Question: I write java code
'''
public void doGet(HttpServletRequest request, HttpServletResponse response)
throws ServletException, IOException {
response.setCharacterEncoding("UTF-8");
Cookie[] cookies = request.getCookies();
if(cookies == null)
{
System.out.println("nullsssss");
Cookie cookie = new Cookie("cookieExample", "this");
cookie.setMaxAge(10*60);
response.addCookie(cookie);
return ;
}
for(int i = 0; i<cookies.length && cookies[i]!=null ; i++)
{
if(cookies[i].getName().equals("cookieExample"))
{
System.out.println("getit");
response.getWriter().write("cookieExample: "+cookies[i].getValue());
}
}
}
'''
it works fine in chrome .But in firefox it get trouble,I can't get the cookie I set,the cookie "cookieExample=this"
Firefox(version 25.01):

why?
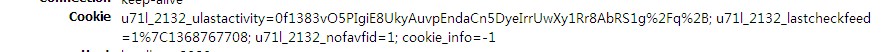
Answer: If the incoming request has one or more cookies already you code does not ever add the 'cookieExample' cookie. What is likely happening is that your Firefox browser has a cross-domain cookie left over from some prior website you visited, while Chrome does not. That cross-domain cookie is preventing your code from setting your desired cookie.